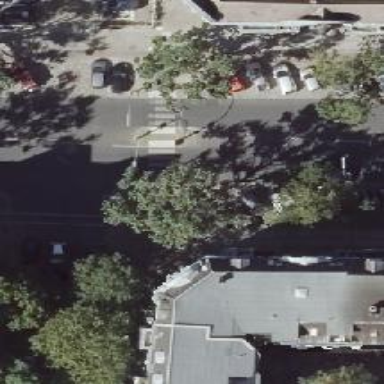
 with parking lanes located on the street side."